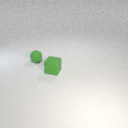
small green rubber cube to the right of small green rubber sphere